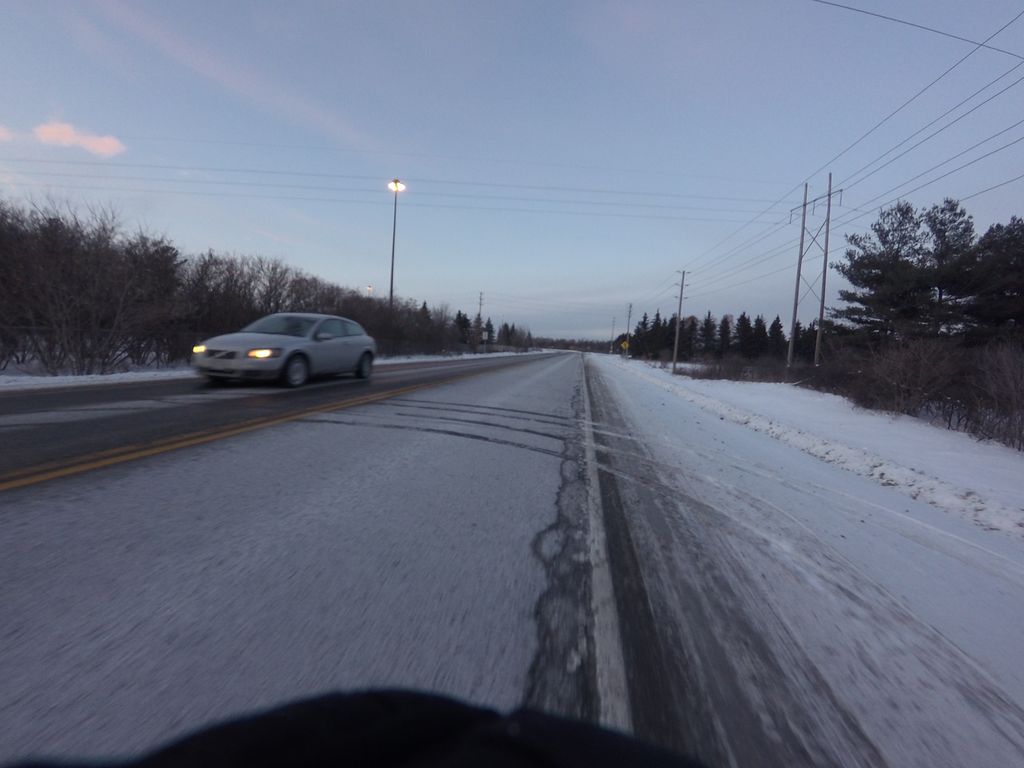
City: ottawa-gatineau